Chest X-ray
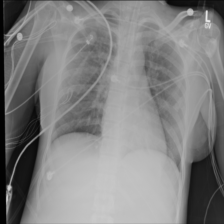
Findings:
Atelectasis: positive
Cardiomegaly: negative
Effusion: negative
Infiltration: negative
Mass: negative
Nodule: negative
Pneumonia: negative
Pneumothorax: negative
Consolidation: negative
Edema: negative
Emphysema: negative
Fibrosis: negative
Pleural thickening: negative
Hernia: negative